Identify the alterations between these two images.
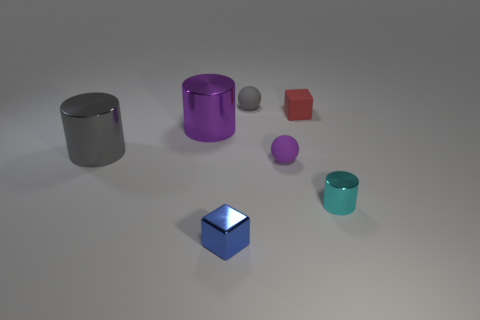
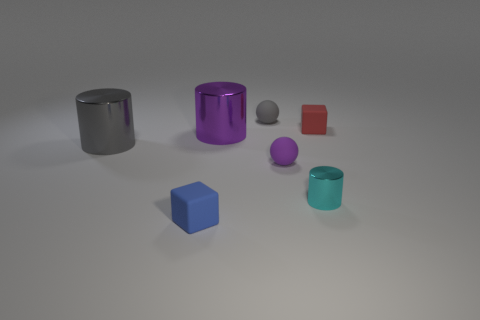
the blue block turned rubber
the small metal cube became matte
the tiny blue cube changed to matte
the blue metal thing changed to rubber
the small blue shiny cube that is in front of the tiny shiny cylinder became rubber
the small metallic cube changed to rubber
the small blue metallic block that is in front of the small cyan object became rubber
the tiny blue metallic cube that is in front of the tiny metallic cylinder changed to matte
the small blue metal block that is in front of the gray cylinder changed to rubber